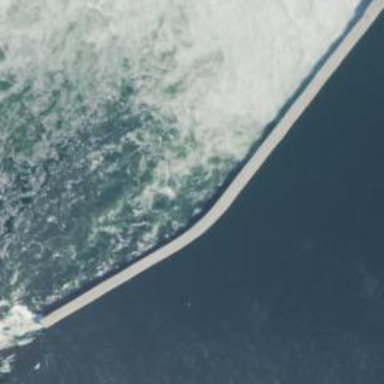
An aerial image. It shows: Breakwater structure.